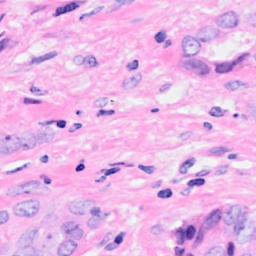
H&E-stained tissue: Breast